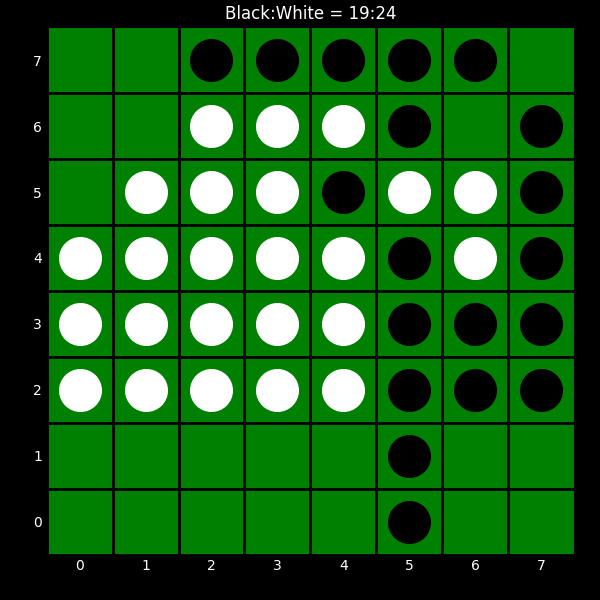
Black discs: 19
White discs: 24